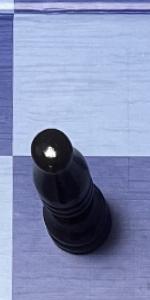
Label: Bishop_Black